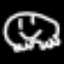
Label: frog